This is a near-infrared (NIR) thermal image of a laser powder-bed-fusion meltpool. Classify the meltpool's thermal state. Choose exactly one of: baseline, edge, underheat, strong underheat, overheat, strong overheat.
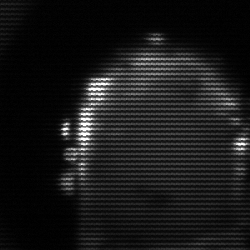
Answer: baseline